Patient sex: F
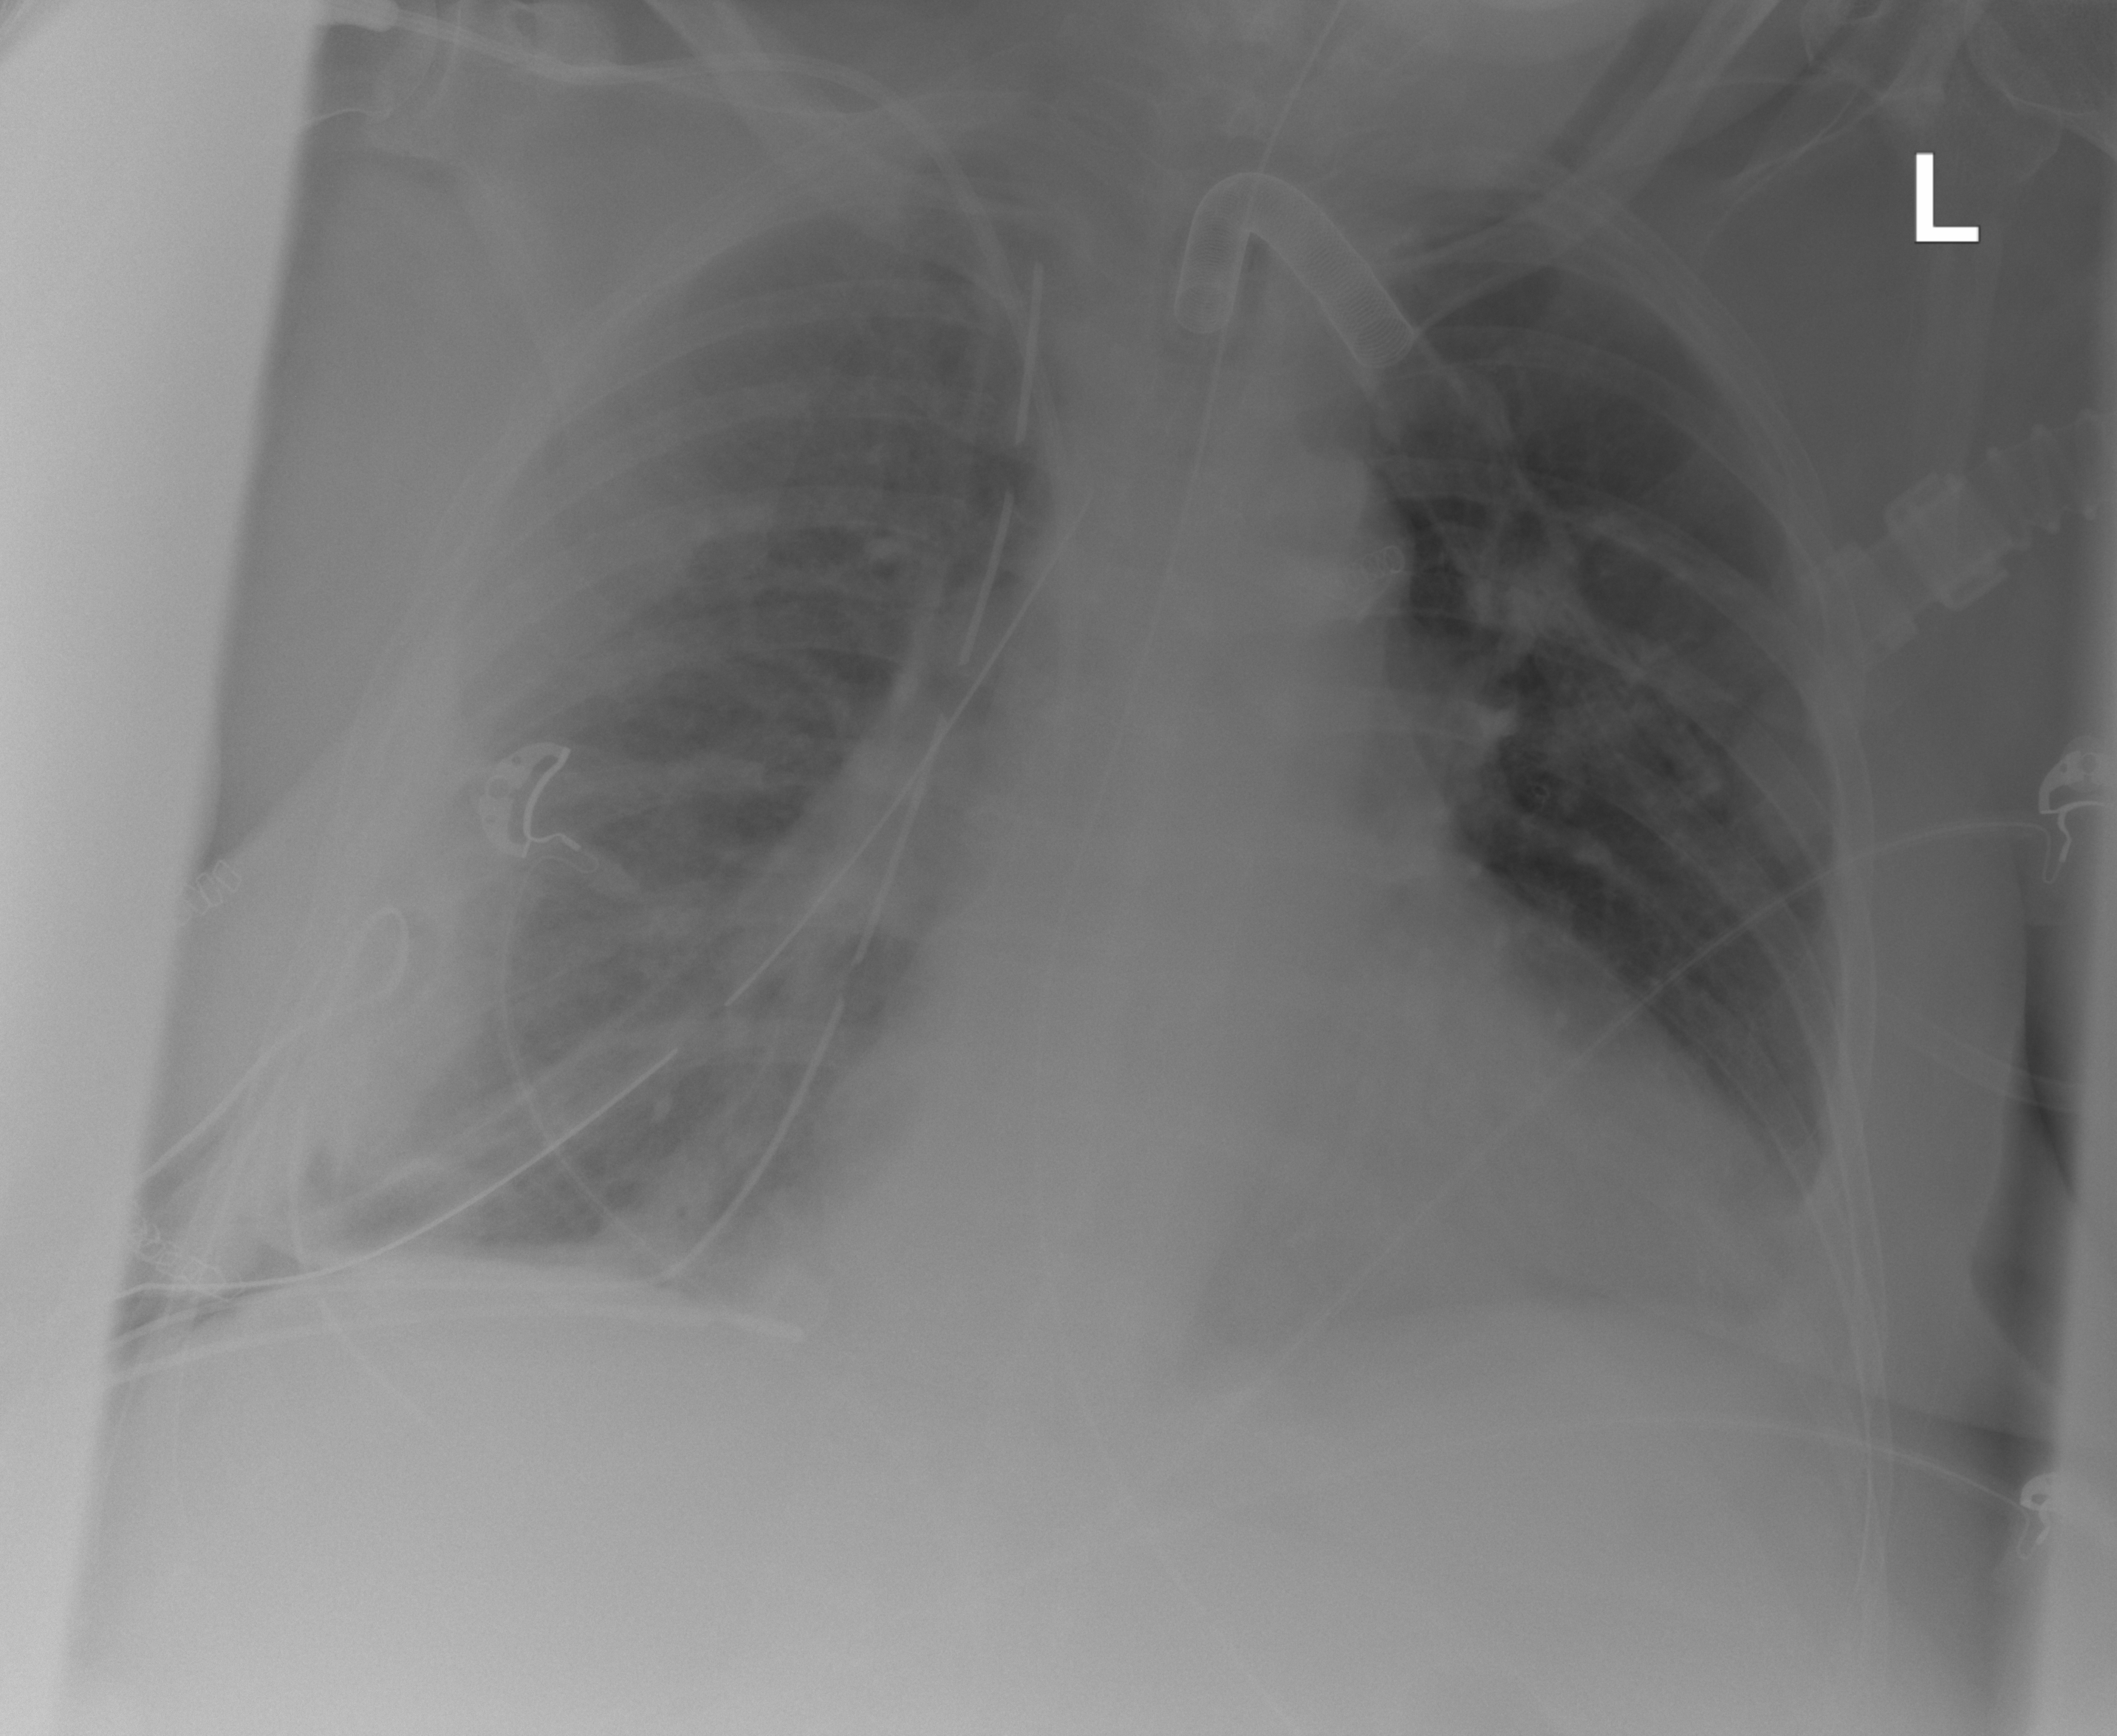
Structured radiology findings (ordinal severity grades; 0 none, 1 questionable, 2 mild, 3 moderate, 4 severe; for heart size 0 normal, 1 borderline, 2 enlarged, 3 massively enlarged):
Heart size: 2
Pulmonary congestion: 2
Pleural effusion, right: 2
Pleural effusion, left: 2
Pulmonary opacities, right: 1
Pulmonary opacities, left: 0
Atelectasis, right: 2
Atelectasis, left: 2